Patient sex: F
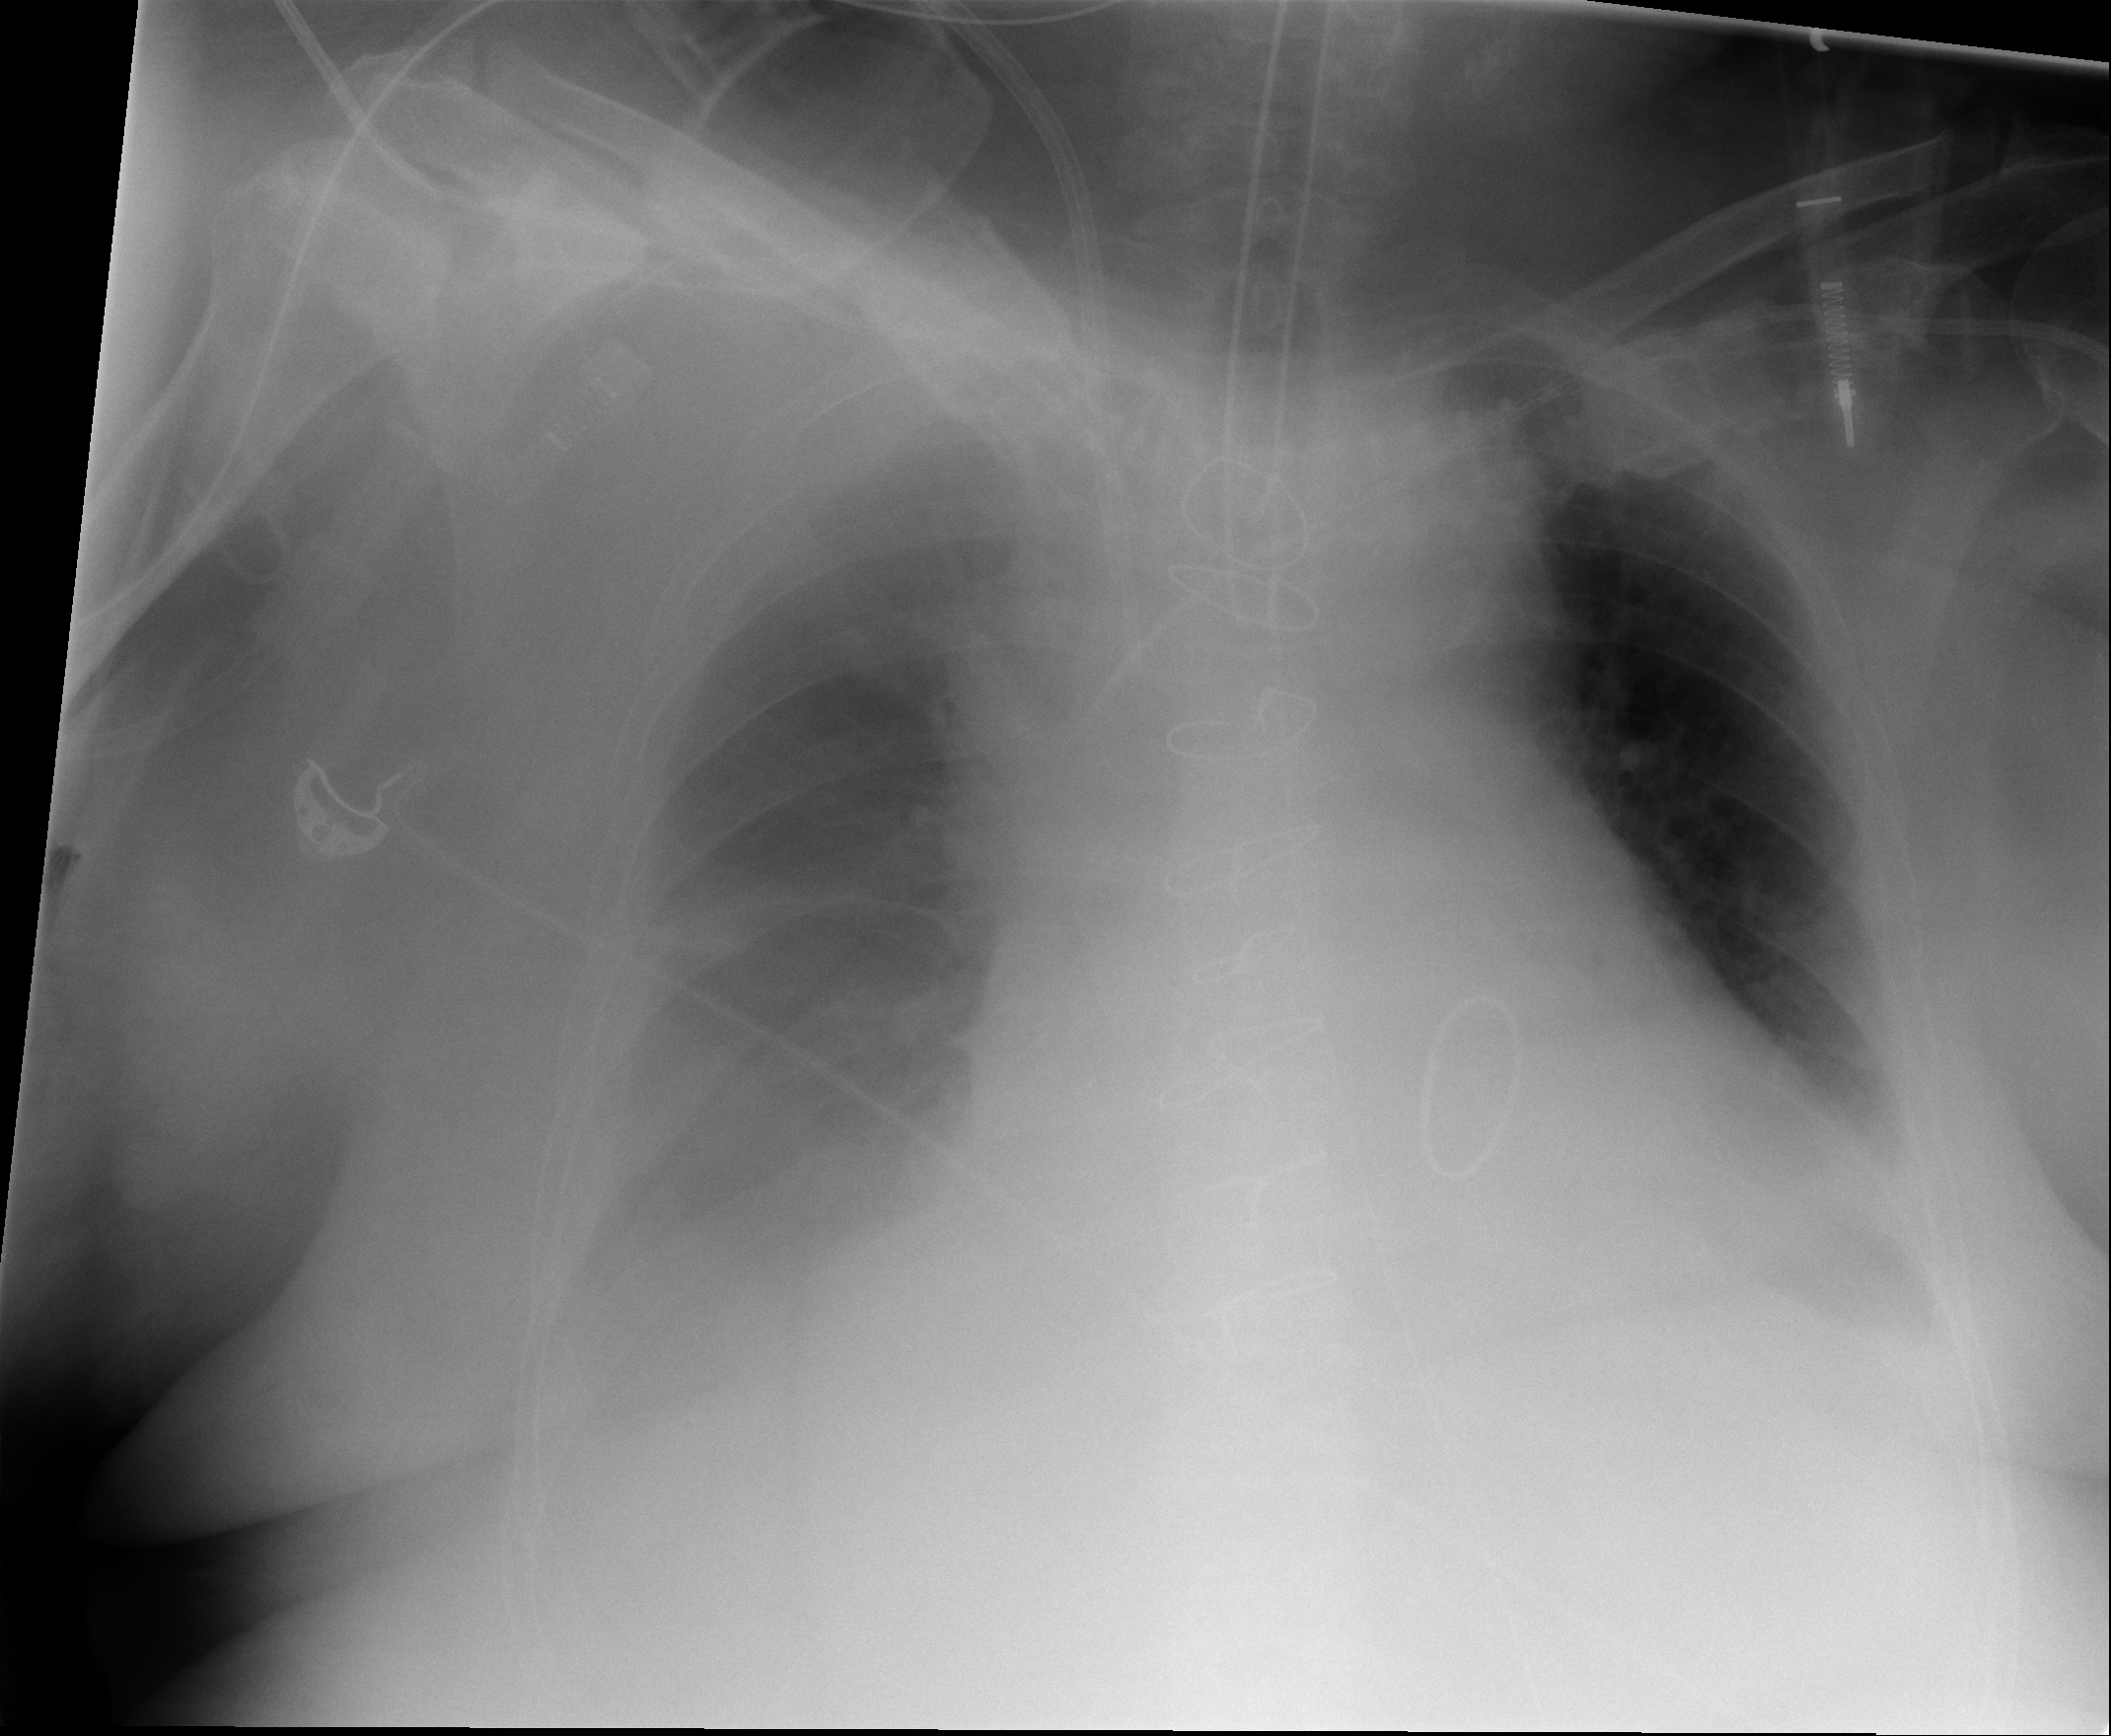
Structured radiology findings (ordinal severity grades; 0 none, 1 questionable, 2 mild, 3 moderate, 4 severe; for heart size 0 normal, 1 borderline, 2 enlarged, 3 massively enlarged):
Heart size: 2
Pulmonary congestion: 2
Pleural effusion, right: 3
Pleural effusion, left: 2
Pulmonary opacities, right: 0
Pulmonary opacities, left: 0
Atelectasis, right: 2
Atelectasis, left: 2